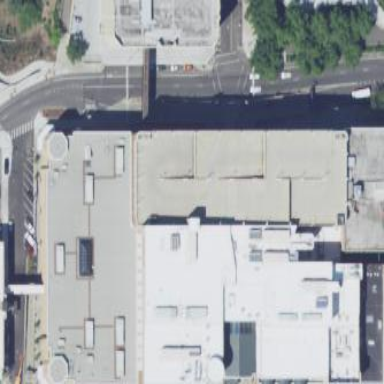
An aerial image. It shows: Mall building.